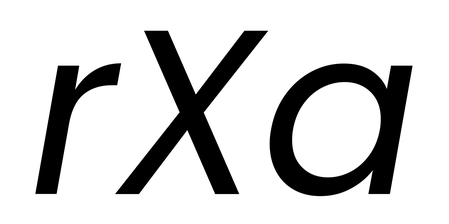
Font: Poppins-Italic